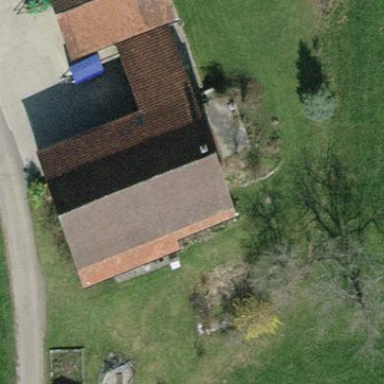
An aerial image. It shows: Farmyard in rural farm setting.